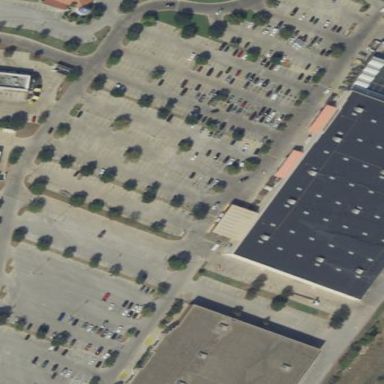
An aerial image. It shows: Retail area.